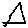
Label: triangle